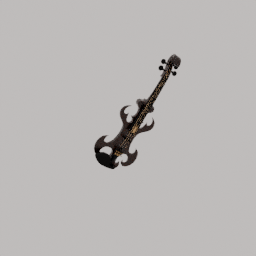
Label: electronics